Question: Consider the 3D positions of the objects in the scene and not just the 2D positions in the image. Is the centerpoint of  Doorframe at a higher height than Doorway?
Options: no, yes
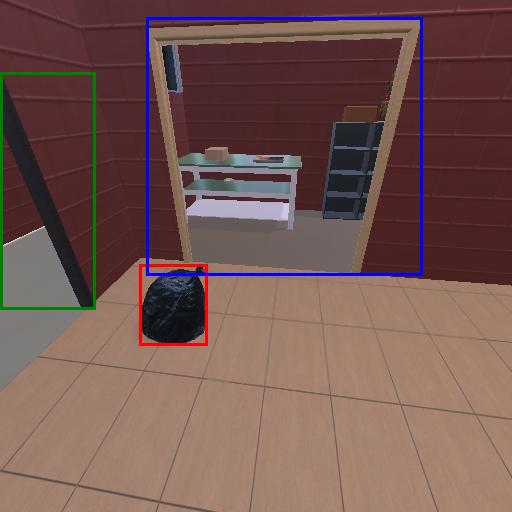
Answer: no